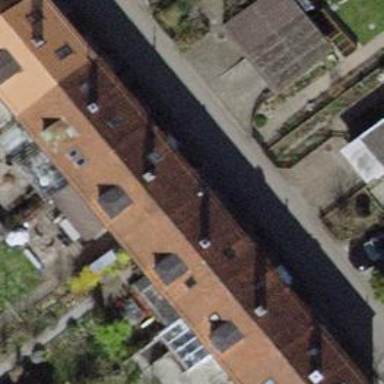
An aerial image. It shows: Gabled house with tile roof.